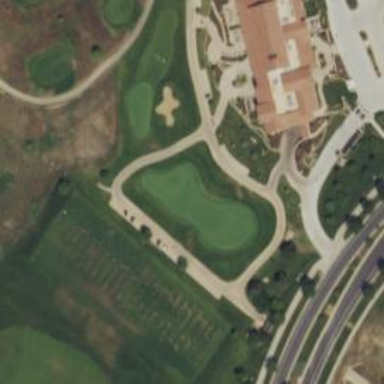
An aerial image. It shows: Track that is also known as Golf Cart path.